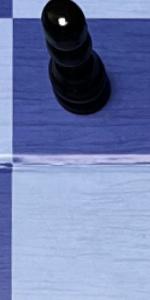
Label: Empty